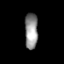
Tissue: prostate
Cell type: Fibroblasts
Senescence score: 0.7056
Nuclear area (px): 463
Mean DAPI intensity: 144.786